Question: Dao Interface Image

In this in the line
@Insert(onConflict = onConflictStrategy.IGNORE)
android studio says
Unresolved reference: onConflictStrategy
and in the line
@Query("Select * from notes_table order by id ASC")
The whole string is of green color while the words Select, from, order by and ASC should be orange
Here is my build.gradle
'''
plugins {
id 'com.android.application'
id 'org.jetbrains.kotlin.android'
id 'kotlin-android'
id 'kotlin-kapt'
}
android {
namespace 'com.example.scribbles'
compileSdk 33
defaultConfig {
applicationId "com.example.scribbles"
minSdk 21
targetSdk 33
versionCode 1
versionName "1.0"
testInstrumentationRunner "androidx.test.runner.AndroidJUnitRunner"
}
buildTypes {
release {
minifyEnabled false
proguardFiles getDefaultProguardFile('proguard-android-optimize.txt'), 'proguard-rules.pro'
}
}
compileOptions {
sourceCompatibility JavaVersion.VERSION_1_8
targetCompatibility JavaVersion.VERSION_1_8
}
packagingOptions {
exclude 'META-INF/atomicfu.kotlin_module'
}
kotlinOptions {
jvmTarget = '1.8'
}
}
dependencies {
implementation "androidx.appcompat:appcompat:1.6.1"
implementation "androidx.activity:activity-ktx:1.6.1"
// Dependencies for working with Architecture components
// You'll probably have to update the version numbers in build.gradle (Project)
// Room components
implementation "androidx.room:room-runtime:2.5.0"
implementation "androidx.room:room-ktx:2.5.0"
kapt "androidx.room:room-compiler:2.5.0"
androidTestImplementation "androidx.room:room-testing:2.5.0"
// Lifecycle components
implementation "androidx.lifecycle:lifecycle-viewmodel-ktx:2.5.1"
implementation "androidx.lifecycle:lifecycle-livedata-ktx:2.5.1"
implementation "androidx.lifecycle:lifecycle-common-java8:2.5.1"
// Kotlin components
implementation "org.jetbrains.kotlin:kotlin-stdlib-jdk7:1.7.20"
api "org.jetbrains.kotlinx:kotlinx-coroutines-core:1.6.4"
api "org.jetbrains.kotlinx:kotlinx-coroutines-android:1.6.4"
// UI
implementation "androidx.constraintlayout:constraintlayout:2.1.4"
implementation "com.google.android.material:material:1.8.0"
// Testing
testImplementation "junit:junit:4.13.2"
androidTestImplementation "androidx.arch.core:core-testing:2.1.0"
androidTestImplementation ("androidx.test.espresso:espresso-core:3.4.0", {
exclude group: 'com.android.support', module: 'support-annotations'
})
androidTestImplementation "androidx.test.ext:junit:1.1.5"
}
'''
'''
package com.example.scribbles
import androidx.room.ColumnInfo
import androidx.room.Entity
import androidx.room.PrimaryKey
@Entity(tableName = "notes_table")
class Note(@ColumnInfo(name = "text")val text:String) {
@PrimaryKey(autoGenerate = true) var id = 0
}
'''
I checked the dependencies version are up to date and imported androidx.room.OnconflictStrategy
but it was saying unused import directive.
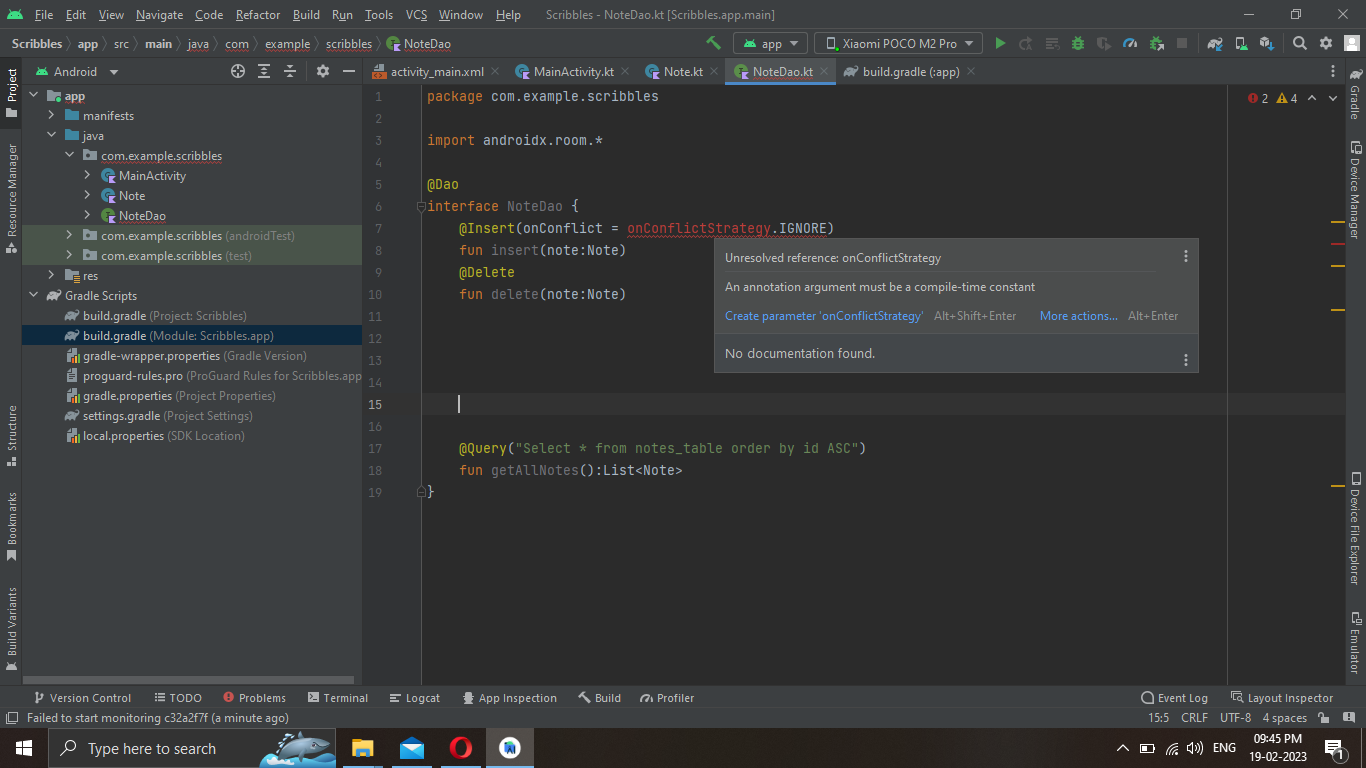
Answer: Change 'onConflictStrategy' to 'OnConflictStrategy' and yo'll be fine.